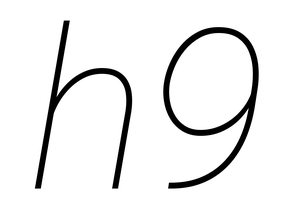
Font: Roboto-Italic_Thin_Italic